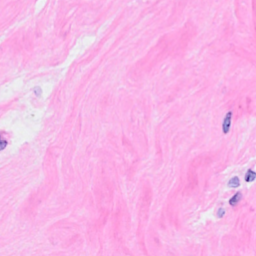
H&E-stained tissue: Breast